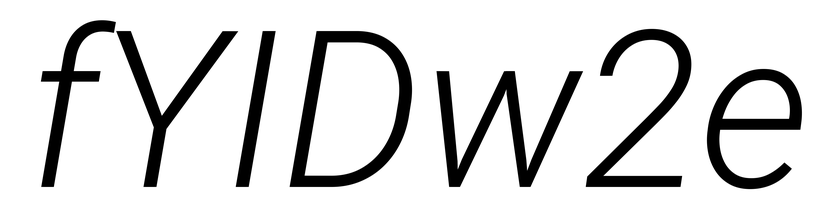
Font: Roboto-Italic_Light_Italic